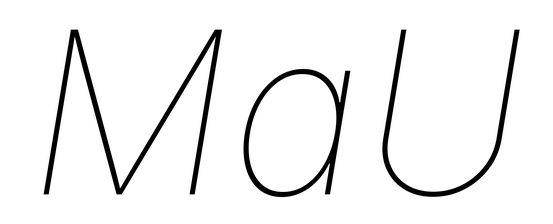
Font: Inter-Italic_Thin_Italic